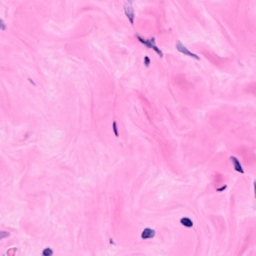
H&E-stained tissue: Breast